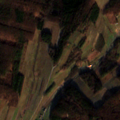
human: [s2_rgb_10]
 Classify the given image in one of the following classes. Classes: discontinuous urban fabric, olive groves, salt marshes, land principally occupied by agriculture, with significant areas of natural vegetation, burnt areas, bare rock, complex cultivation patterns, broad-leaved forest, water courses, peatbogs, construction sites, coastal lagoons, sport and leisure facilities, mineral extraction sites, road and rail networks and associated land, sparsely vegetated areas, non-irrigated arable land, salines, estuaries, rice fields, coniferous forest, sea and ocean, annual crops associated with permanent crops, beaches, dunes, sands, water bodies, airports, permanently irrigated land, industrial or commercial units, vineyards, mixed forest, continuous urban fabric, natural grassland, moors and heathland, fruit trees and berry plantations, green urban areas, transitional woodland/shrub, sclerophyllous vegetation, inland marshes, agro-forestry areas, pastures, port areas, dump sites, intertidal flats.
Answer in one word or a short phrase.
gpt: discontinuous urban fabric, complex cultivation patterns, broad-leaved forest, mixed forest